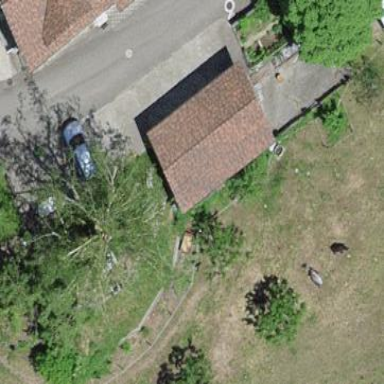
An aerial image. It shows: Shed.